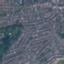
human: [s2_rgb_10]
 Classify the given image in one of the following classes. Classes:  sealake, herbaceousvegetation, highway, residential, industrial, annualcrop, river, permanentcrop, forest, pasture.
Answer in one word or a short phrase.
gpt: Residential